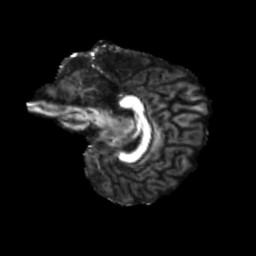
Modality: FA
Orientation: sagittal
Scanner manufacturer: siemens
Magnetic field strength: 3 T
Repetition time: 4 s
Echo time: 0.0594 s